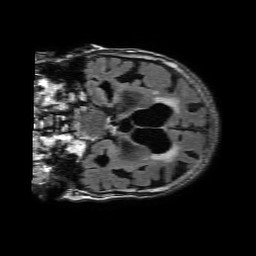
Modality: FLAIR
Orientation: coronal
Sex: female
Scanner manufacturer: philips
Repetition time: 11 s
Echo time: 0.125 s